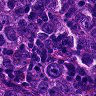
Metastatic tissue present: yes